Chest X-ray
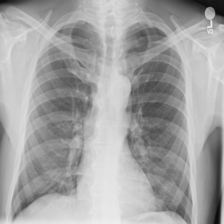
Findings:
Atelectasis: negative
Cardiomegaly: negative
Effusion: negative
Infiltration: negative
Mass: negative
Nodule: negative
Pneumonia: negative
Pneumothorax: negative
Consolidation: negative
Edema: negative
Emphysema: negative
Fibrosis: negative
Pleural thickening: negative
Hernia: negative